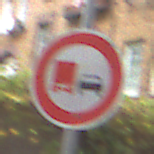
Verkehrszeichen: UeberholverbotKraftfahrzeuge
Umgebung: Outdoor, Urban
Tageszeit: MorningAfternoon
Wetter: Overcast
Licht: Natural
Jahreszeit: NotSpecified
Kontrast: LowContrast